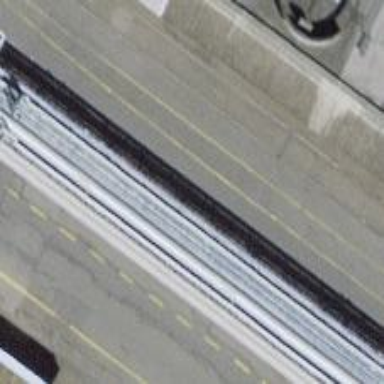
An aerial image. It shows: Railway switch.